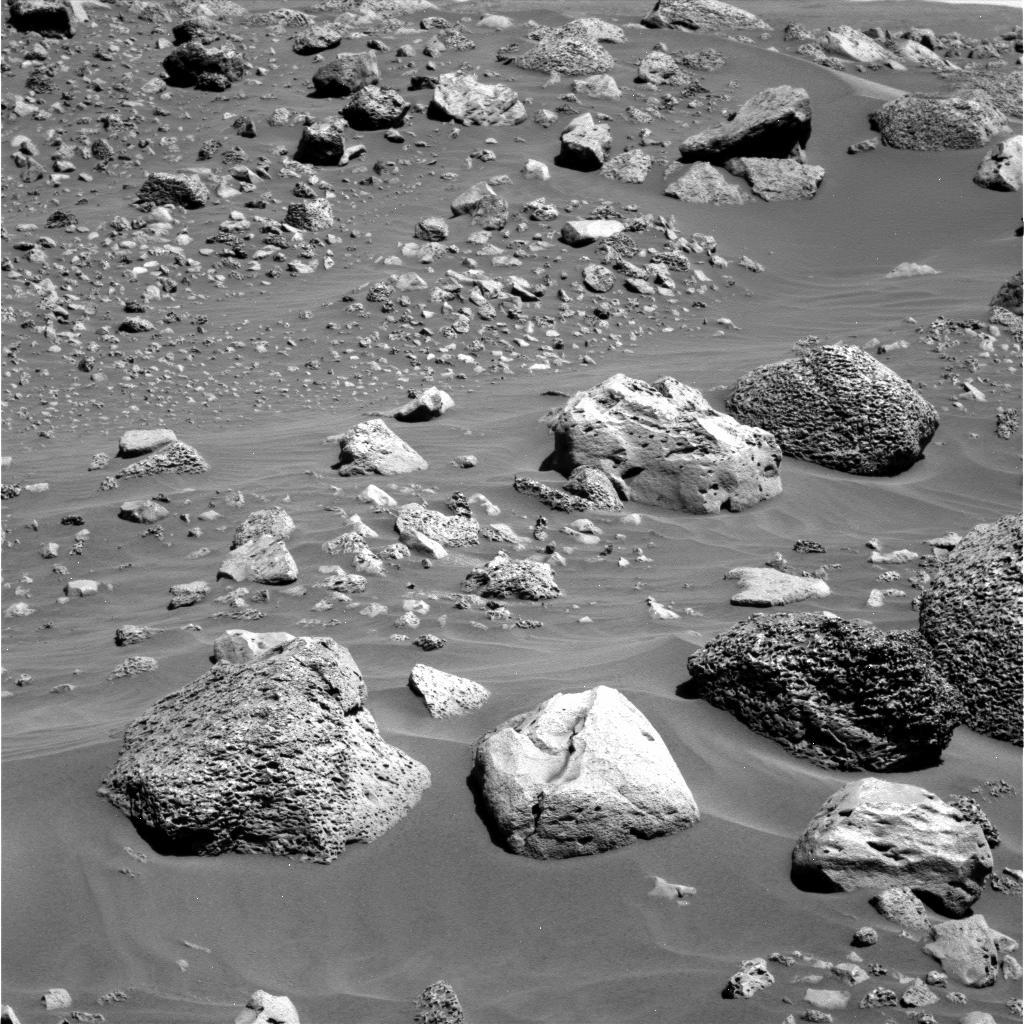
Terrain classes present: Gravel / Sand / Soil, Rock, Shadow